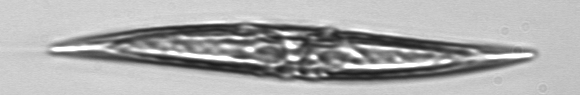
Label: Pleurosigma